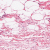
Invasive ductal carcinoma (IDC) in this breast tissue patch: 0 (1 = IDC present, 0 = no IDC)